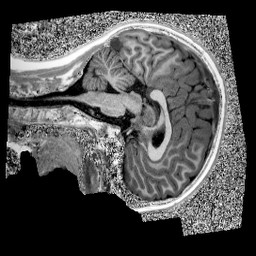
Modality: UNIT1
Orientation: sagittal
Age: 9
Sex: male
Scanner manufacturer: siemens
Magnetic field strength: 3 T
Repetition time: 4 s
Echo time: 0.00303 s